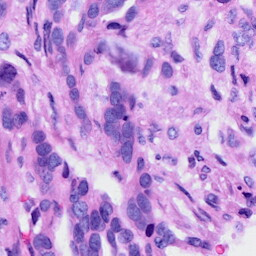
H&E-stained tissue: Ovarian